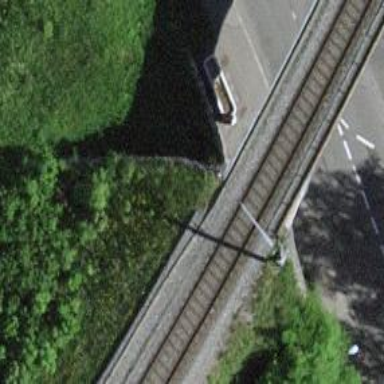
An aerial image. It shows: Bridge with single railway track electrified by contact line.